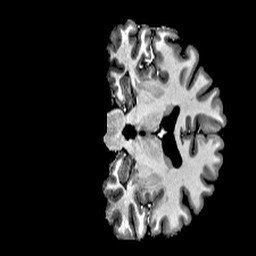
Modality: T1w
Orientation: coronal
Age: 41
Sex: male
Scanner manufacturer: siemens
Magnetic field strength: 6.98 T
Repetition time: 6 s
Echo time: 0.00302 s